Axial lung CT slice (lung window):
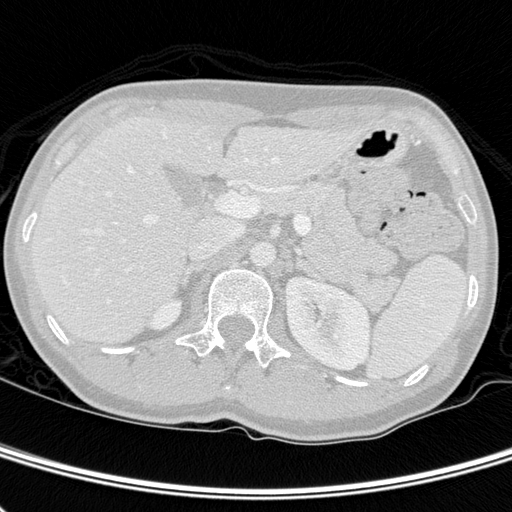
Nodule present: no